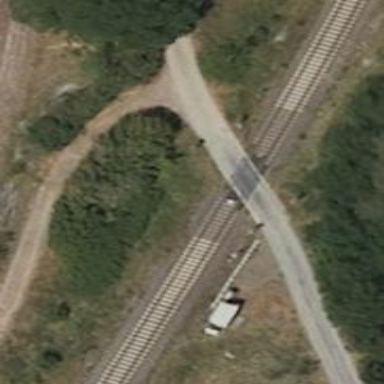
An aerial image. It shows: Level crossing with light signals and saltire markings.